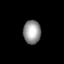
Tissue: lung
Cell type: Endothelial cells
Senescence score: 0.6156
Nuclear area (px): 403
Mean DAPI intensity: 151.521